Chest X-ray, PA view. Patient: 42 years old, sex F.
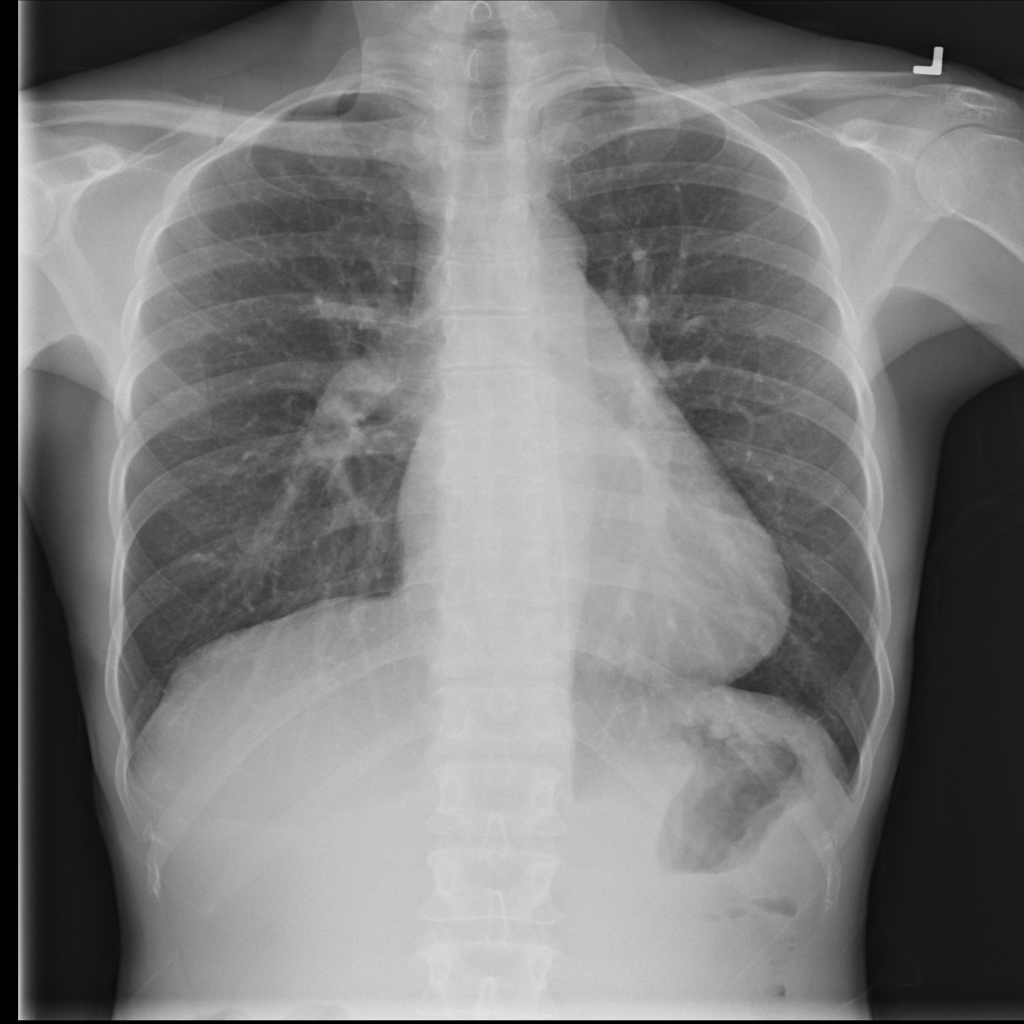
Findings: No Finding